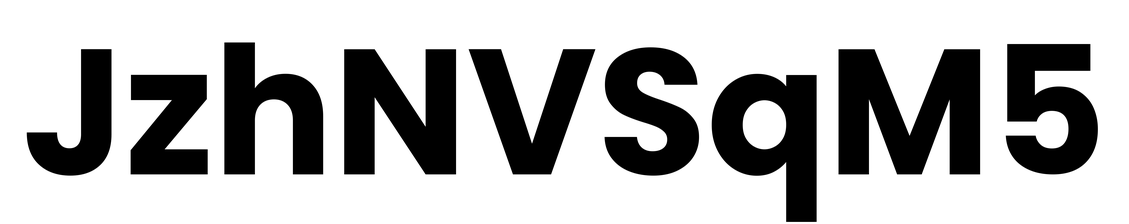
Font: Poppins-Bold